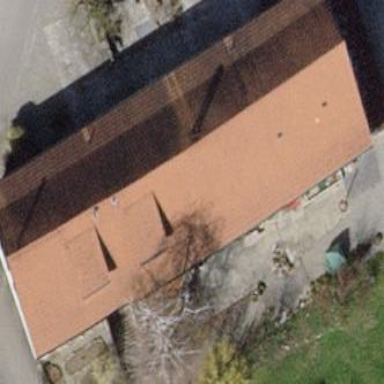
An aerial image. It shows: Building.